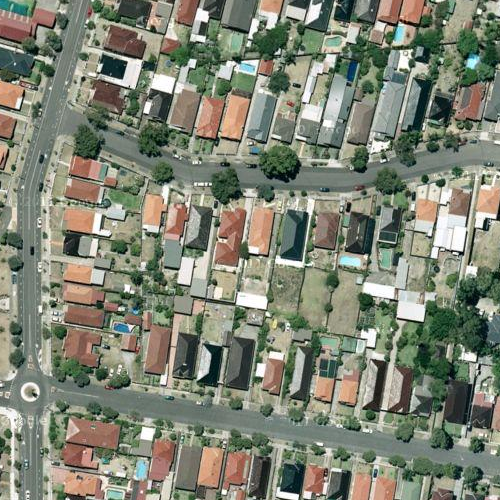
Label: sydney